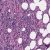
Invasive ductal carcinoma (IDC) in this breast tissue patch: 0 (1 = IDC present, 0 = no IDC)